Question: I am working on survival function, and as an output I get this probability in ndarray
'''
array([StepFunction(x=array([ 0, 1, 2, 3, 4, 5, 6, 7, 8, 9, 10, 11, 12, 13, 14, 15, 16,
17, 18, 19, 20, 21, 22, 23, 24, 25, 26, 27, 28, 29, 30, 31, 32, 33,
34, 35, 36, 37, 38, 39, 40, 41, 42, 43, 44, 45, 46, 47]), y=array([9.17296785e-01, 8.58509959e-01, 7.95751449e-01, 7.23932861e-01,
6.72942004e-01, 6.18755675e-01, 5.57276831e-01, 5.13920939e-01,
4.68160907e-01, 4.16574744e-01, 3.80432714e-01, 3.42539970e-01,
3.00064379e-01, 2.70472496e-01, 2.39721587e-01, 2.05666153e-01,
1.82207637e-01, 1.58125975e-01, 1.31987128e-01, 1.14216290e-01,
9.63014259e-02, 7.73126310e-02, 6.47332309e-02, 5.23714045e-02,
3.96594097e-02, 3.14924449e-02, 2.37709655e-02, 1.70021158e-02,
1.30073223e-02, 9.69078403e-03, 6.66962927e-03, 4.98463919e-03,
3.47434981e-03, 2.20675133e-03, 1.50212153e-03, 9.34847760e-04,
5.32180234e-04, 3.43887595e-04, 1.95095396e-04, 1.02772900e-04,
5.78492414e-05, 3.44687086e-05, 1.84070989e-05, 8.30616036e-06,
2.61503613e-06, 5.73250479e-07, 6.00917151e-08, 2.59960925e-09]))],
dtype=object)
'''
and I want to transform this result to some table like this, with column x, y1, y2, etc(did it manually to show example)

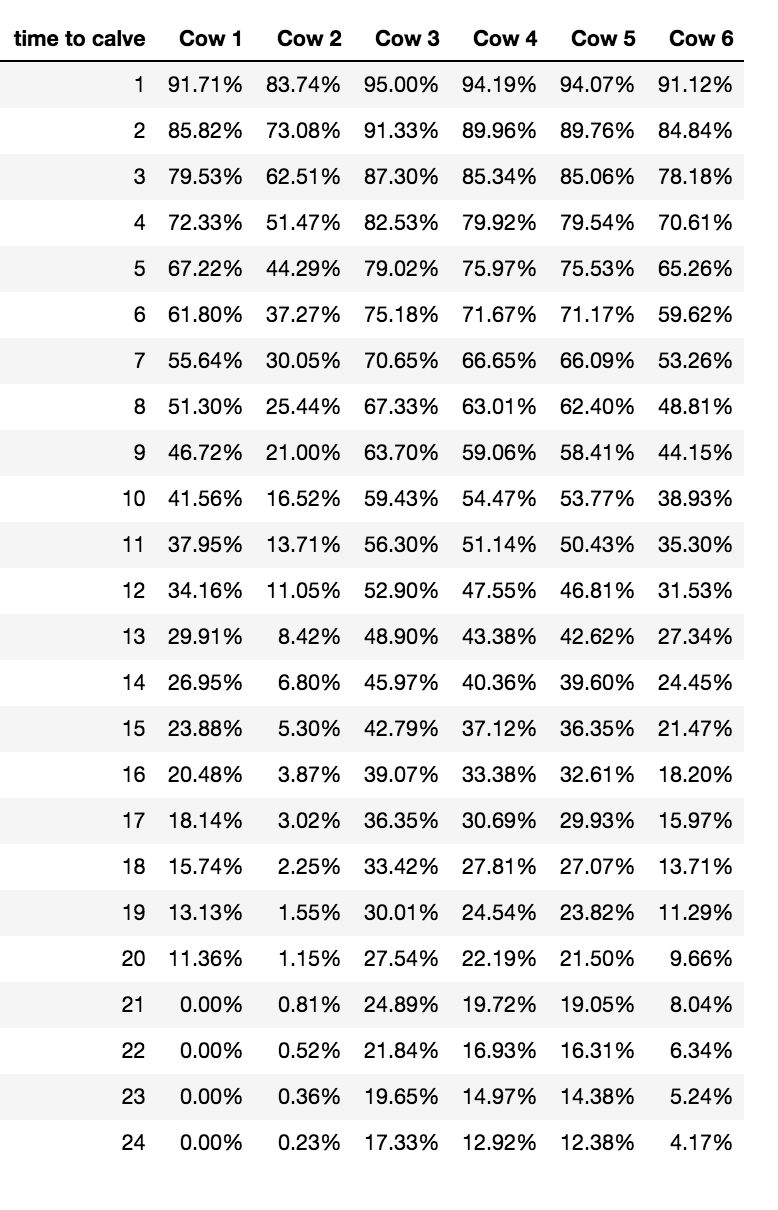
Answer: Looks like you need to convert a numpy array to an xls file? If so one way would be to get help from Pandas facilities.
'''
import pandas as pd
## convert your array into a dataframe
df = pd.DataFrame (array)
## save to xlsx file
filepath = 'my_excel_file.xlsx'
df.to_excel(filepath, index=False)
'''